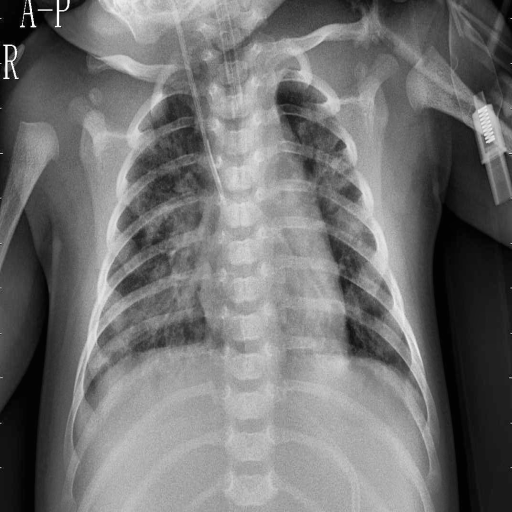
Finding: PNEUMONIA